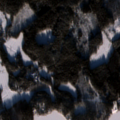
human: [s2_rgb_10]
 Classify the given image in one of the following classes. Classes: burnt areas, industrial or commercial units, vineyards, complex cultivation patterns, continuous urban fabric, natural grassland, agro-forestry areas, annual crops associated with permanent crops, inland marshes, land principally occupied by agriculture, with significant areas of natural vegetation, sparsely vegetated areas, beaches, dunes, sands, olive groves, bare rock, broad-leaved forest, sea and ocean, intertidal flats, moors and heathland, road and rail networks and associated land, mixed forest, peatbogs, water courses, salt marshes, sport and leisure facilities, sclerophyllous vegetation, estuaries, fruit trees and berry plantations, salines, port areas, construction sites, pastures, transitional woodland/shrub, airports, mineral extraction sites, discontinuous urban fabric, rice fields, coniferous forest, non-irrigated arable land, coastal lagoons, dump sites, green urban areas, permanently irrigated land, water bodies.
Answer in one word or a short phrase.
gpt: land principally occupied by agriculture, with significant areas of natural vegetation, coniferous forest, mixed forest, transitional woodland/shrub, water bodies